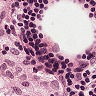
Metastatic tissue present: no